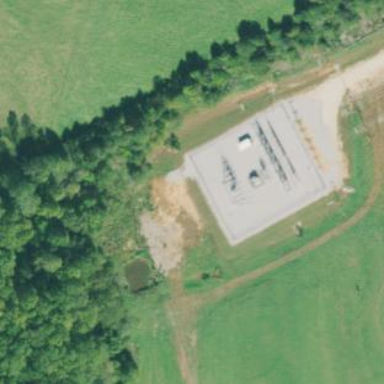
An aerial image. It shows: Distribution level power substation surrounded by fence.